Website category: restaurant
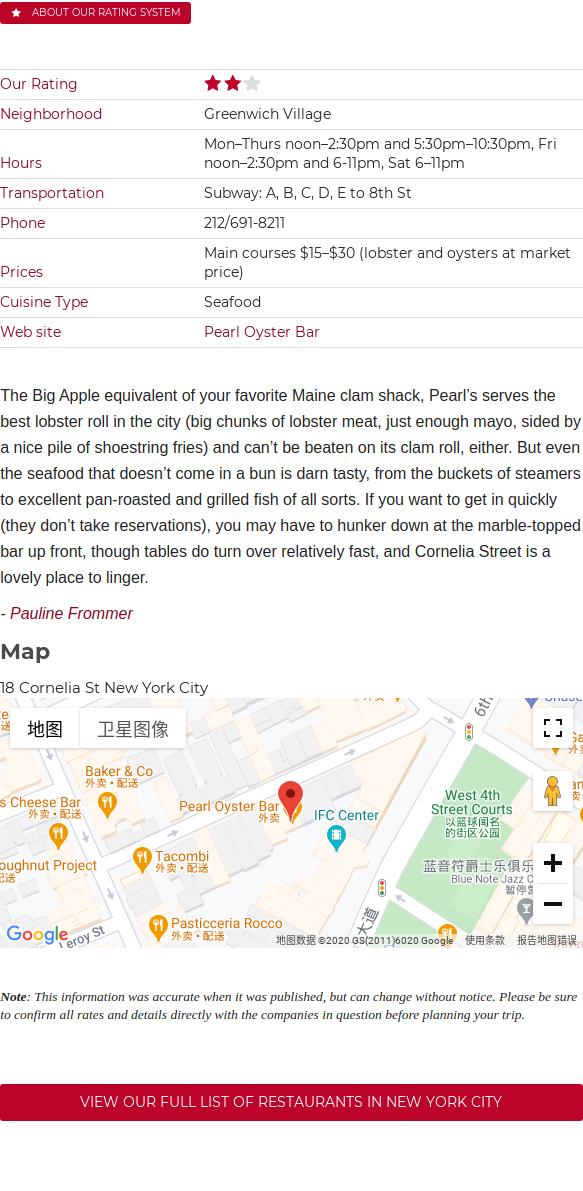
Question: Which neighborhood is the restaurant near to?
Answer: Greenwich Village

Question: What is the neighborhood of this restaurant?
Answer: Greenwich Village

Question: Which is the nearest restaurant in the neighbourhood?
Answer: Greenwich Village

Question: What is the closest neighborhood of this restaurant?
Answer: Greenwich Village

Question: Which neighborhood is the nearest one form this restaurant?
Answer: Greenwich Village

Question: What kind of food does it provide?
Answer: Seafood

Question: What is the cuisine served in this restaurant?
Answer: Seafood

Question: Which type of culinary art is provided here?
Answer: Seafood

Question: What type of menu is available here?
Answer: Seafood

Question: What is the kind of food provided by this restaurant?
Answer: Seafood

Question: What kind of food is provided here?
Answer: Seafood

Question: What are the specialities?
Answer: Seafood

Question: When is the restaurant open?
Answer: MonThurs noon2:30pm and 5:30pm10:30pm, Fri noon2:30pm and 6-11pm, Sat 611pm

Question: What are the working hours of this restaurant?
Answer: MonThurs noon2:30pm and 5:30pm10:30pm, Fri noon2:30pm and 6-11pm, Sat 611pm

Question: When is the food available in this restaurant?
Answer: MonThurs noon2:30pm and 5:30pm10:30pm, Fri noon2:30pm and 6-11pm, Sat 611pm

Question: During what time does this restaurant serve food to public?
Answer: MonThurs noon2:30pm and 5:30pm10:30pm, Fri noon2:30pm and 6-11pm, Sat 611pm

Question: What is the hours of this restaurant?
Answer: MonThurs noon2:30pm and 5:30pm10:30pm, Fri noon2:30pm and 6-11pm, Sat 611pm

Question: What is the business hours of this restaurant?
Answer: MonThurs noon2:30pm and 5:30pm10:30pm, Fri noon2:30pm and 6-11pm, Sat 611pm

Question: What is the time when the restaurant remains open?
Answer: MonThurs noon2:30pm and 5:30pm10:30pm, Fri noon2:30pm and 6-11pm, Sat 611pm

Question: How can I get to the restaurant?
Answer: Subway: A, B, C, D, E to 8th St

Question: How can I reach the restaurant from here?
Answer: Subway: A, B, C, D, E to 8th St

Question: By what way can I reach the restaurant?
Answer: Subway: A, B, C, D, E to 8th St

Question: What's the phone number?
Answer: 212/691-8211

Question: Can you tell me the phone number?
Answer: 212/691-8211

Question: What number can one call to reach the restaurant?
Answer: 212/691-8211

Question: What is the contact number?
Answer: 212/691-8211

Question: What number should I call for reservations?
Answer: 212/691-8211

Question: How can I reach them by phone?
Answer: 212/691-8211

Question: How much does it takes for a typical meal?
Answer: Main courses $15$30 (lobster and oysters at market price)

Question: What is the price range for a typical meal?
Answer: Main courses $15$30 (lobster and oysters at market price)

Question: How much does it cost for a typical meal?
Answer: Main courses $15$30 (lobster and oysters at market price)

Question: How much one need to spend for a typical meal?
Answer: Main courses $15$30 (lobster and oysters at market price)

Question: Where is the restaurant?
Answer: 18 Cornelia St New York City

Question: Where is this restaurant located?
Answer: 18 Cornelia St New York City

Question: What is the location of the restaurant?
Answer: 18 Cornelia St New York City

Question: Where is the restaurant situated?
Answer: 18 Cornelia St New York City

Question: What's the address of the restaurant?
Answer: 18 Cornelia St New York City

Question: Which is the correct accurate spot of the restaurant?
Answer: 18 Cornelia St New York City

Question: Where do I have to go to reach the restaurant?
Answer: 18 Cornelia St New York City